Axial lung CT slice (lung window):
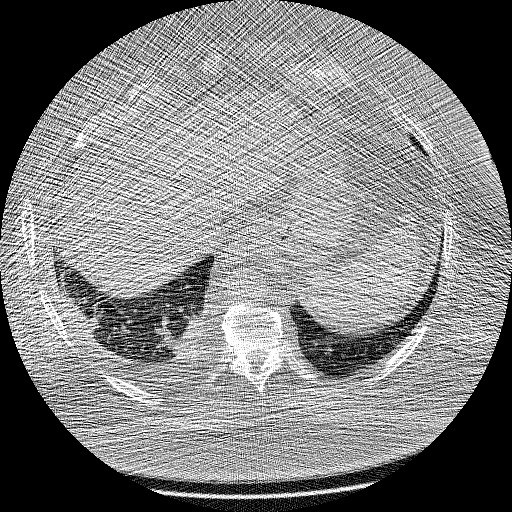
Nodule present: no